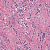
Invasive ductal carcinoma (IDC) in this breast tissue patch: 1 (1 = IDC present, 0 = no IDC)